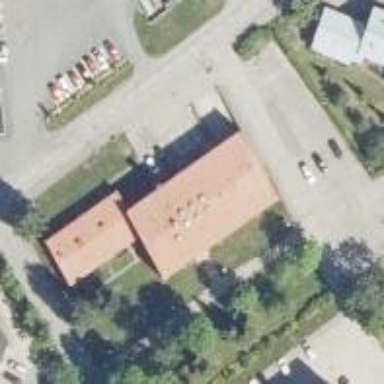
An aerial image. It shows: Police building.